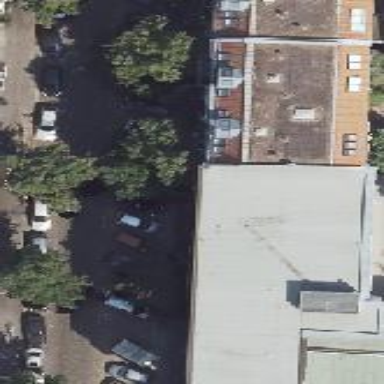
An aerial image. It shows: Part of building.